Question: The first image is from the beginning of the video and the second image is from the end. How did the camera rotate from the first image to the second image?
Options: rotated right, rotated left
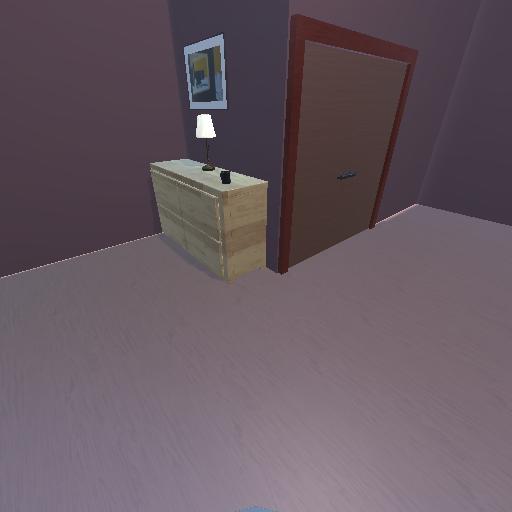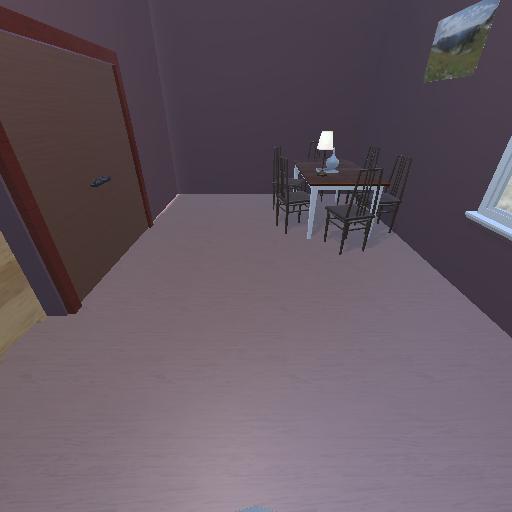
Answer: rotated right